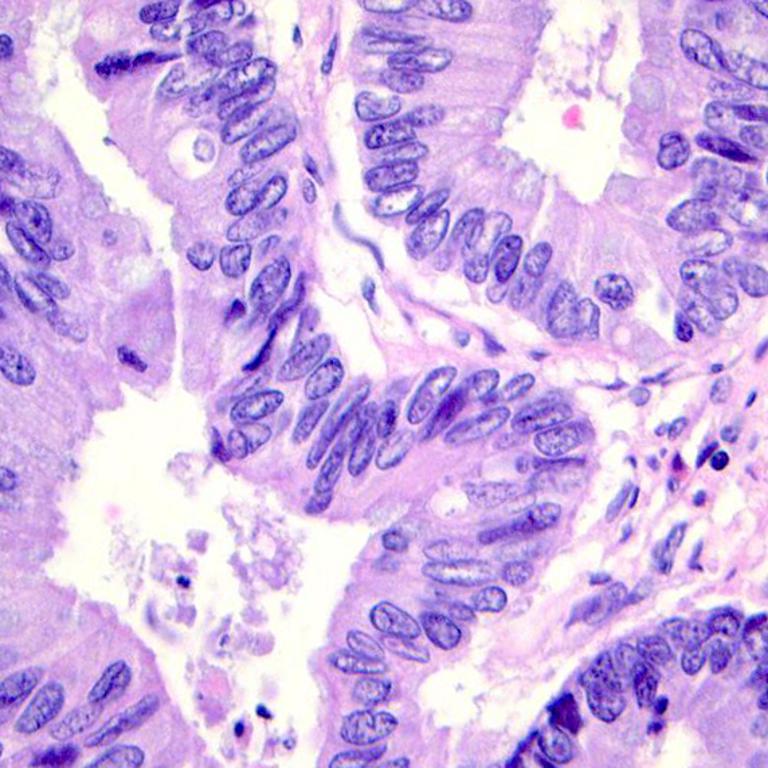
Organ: colon
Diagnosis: adenocarcinomas